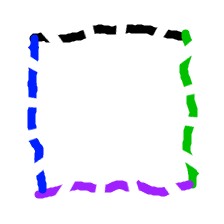
Shape: square